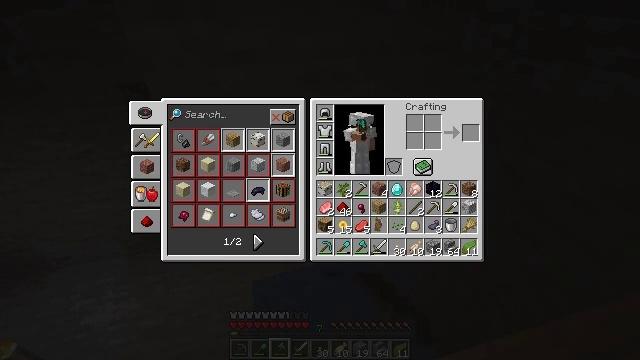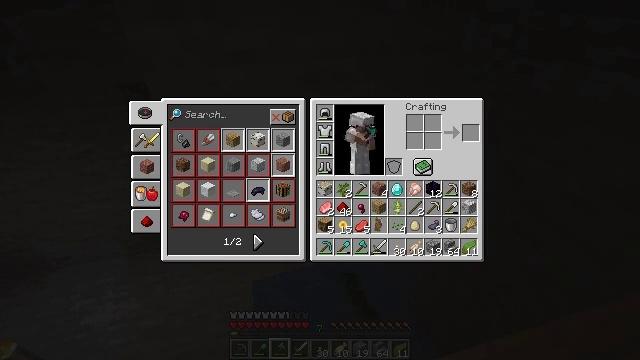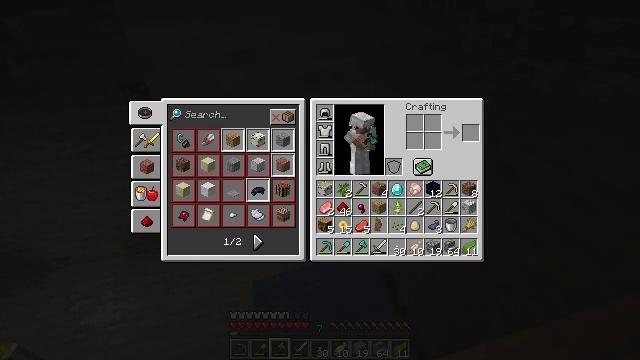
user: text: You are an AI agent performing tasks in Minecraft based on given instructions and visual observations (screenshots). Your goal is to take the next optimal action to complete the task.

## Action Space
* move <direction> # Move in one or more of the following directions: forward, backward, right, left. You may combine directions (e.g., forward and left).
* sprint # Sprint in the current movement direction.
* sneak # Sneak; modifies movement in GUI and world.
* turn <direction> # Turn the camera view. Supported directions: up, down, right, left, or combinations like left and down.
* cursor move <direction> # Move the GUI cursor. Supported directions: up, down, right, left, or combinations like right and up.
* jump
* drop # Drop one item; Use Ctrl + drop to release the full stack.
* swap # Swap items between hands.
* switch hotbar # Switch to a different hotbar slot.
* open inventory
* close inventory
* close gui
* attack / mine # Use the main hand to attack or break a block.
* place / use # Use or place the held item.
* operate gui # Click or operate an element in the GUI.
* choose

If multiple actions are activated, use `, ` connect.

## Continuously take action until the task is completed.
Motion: motion action
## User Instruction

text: Drop a dandelion.
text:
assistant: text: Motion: cursor move left and down
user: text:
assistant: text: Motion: cursor move left and down
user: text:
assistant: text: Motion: no_op